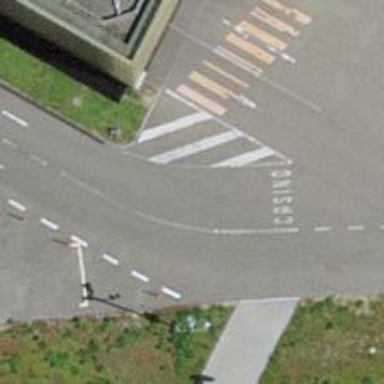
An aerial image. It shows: Asphalt service road with border control barrier.